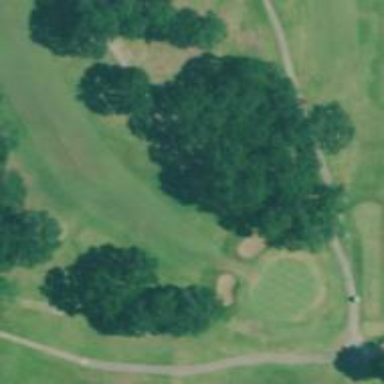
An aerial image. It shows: Area of rough grass used for golf.